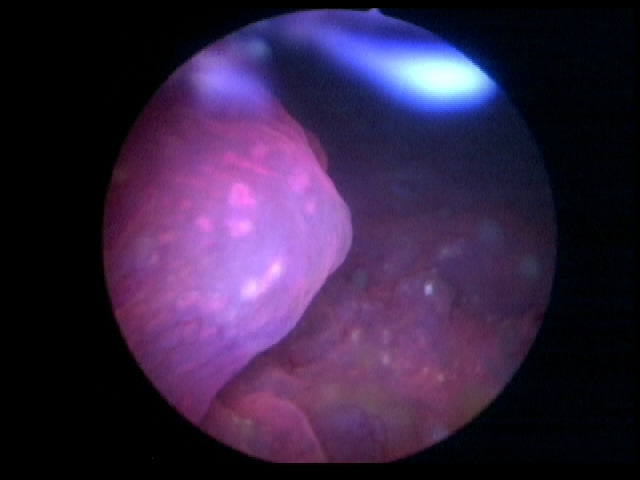
Modality: BLC
Class: Non-malignant
Subclass: CCG
Lesion: L2
Morphology: Papillary
Bladder cancer association: No